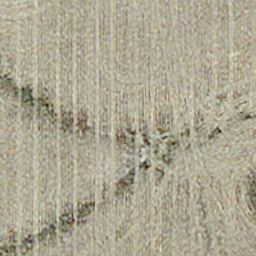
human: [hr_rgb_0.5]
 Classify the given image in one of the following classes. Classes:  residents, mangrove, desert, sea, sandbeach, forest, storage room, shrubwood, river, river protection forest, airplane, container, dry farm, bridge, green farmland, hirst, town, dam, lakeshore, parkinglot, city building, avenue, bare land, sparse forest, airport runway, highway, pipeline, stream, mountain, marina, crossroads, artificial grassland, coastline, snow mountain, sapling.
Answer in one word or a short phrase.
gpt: dry farm